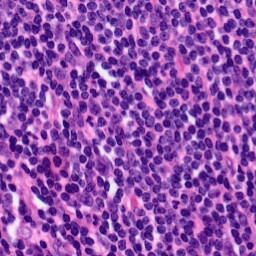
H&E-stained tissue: Pancreatic